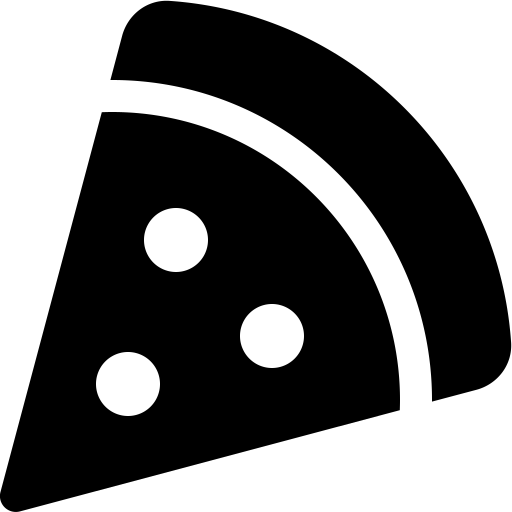
Tags: icon, FontAwesome, fa-icon, solid, pizza, slice